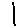
Label: tree